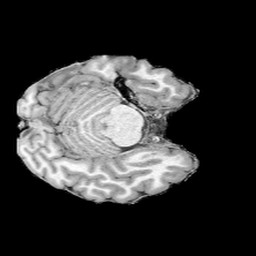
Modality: UNIT1
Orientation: axial